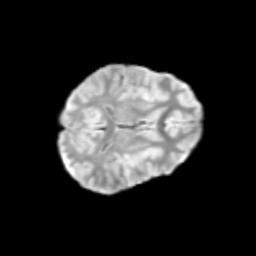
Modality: T2w
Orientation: axial
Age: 12
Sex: male
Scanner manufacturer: siemens
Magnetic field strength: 3 T
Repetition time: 3.8 s
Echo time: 0.07 s